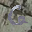
Label: 6